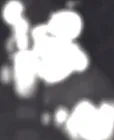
Positron emission tomography (tumor image). Large hypermetabolic mass adjacent to the inferior apical border of the heart (standardized uptake values max of 15.8), and ,a hypermetabolic mass in the infrahilar left lower lobe (standardized uptake values max of 16.2).
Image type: radiology (pet)